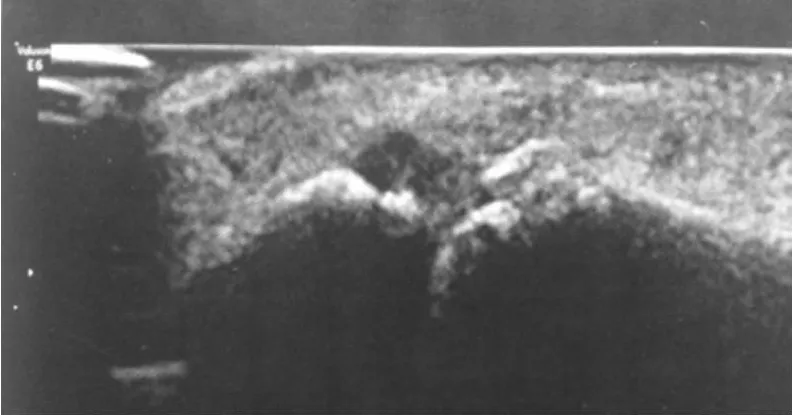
Thumb ultrasound: calcified appearance of MCPL LCL with synovial hypertrophy.
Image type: radiology (ultrasound)